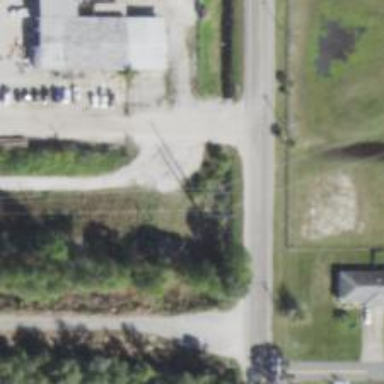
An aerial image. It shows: Power pole.